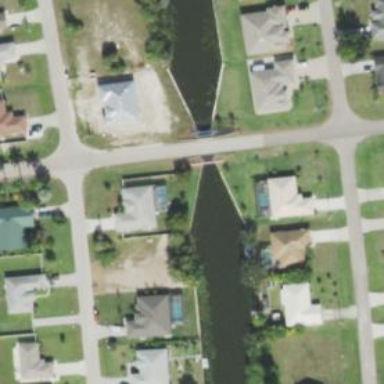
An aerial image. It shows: Canal.